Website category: jobs
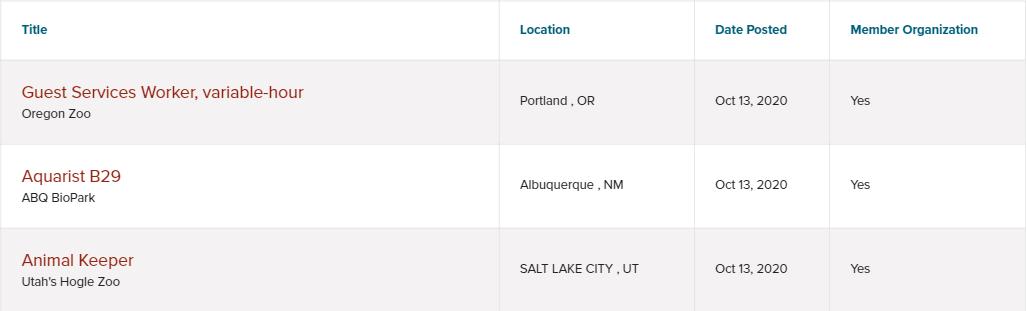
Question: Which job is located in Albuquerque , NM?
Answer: Aquarist B29

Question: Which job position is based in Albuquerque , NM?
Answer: Aquarist B29

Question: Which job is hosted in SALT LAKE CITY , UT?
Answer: Animal Keeper

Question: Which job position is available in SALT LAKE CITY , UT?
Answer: Animal Keeper

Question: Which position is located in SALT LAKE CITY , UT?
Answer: Animal Keeper

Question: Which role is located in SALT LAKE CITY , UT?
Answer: Animal Keeper

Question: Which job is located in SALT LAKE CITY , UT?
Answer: Animal Keeper

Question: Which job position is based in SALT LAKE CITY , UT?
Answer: Animal Keeper